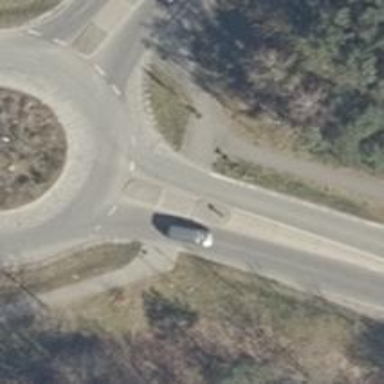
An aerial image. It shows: Uncontrolled road crossing with pedestrian island.